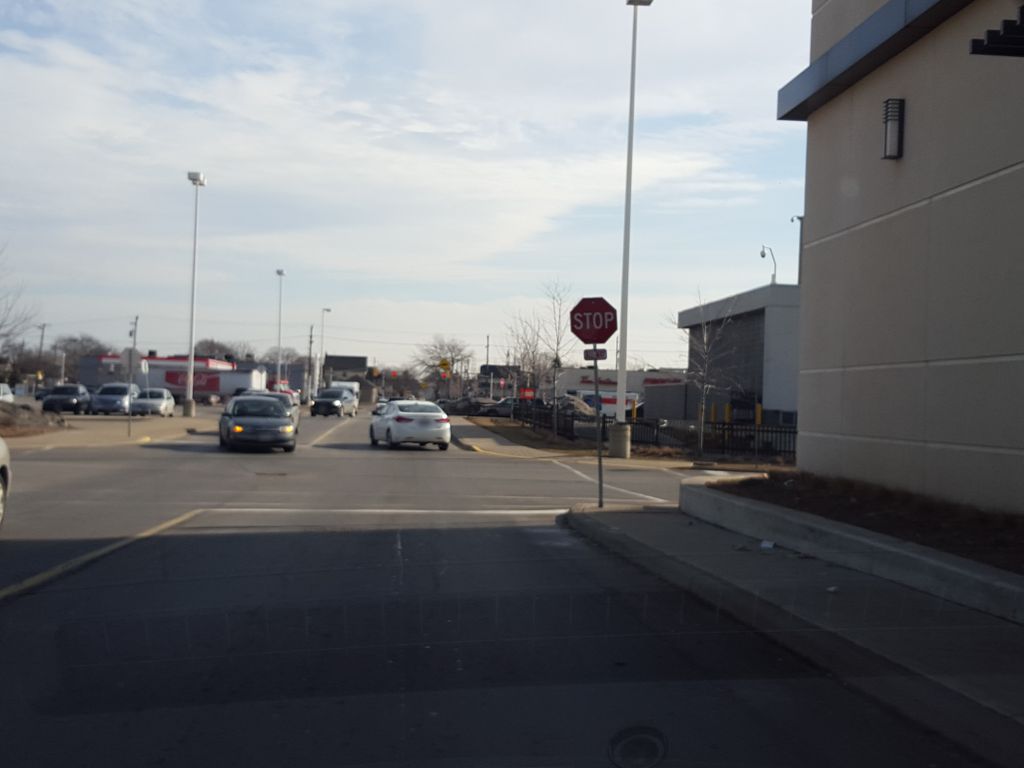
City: hamilton